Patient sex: M
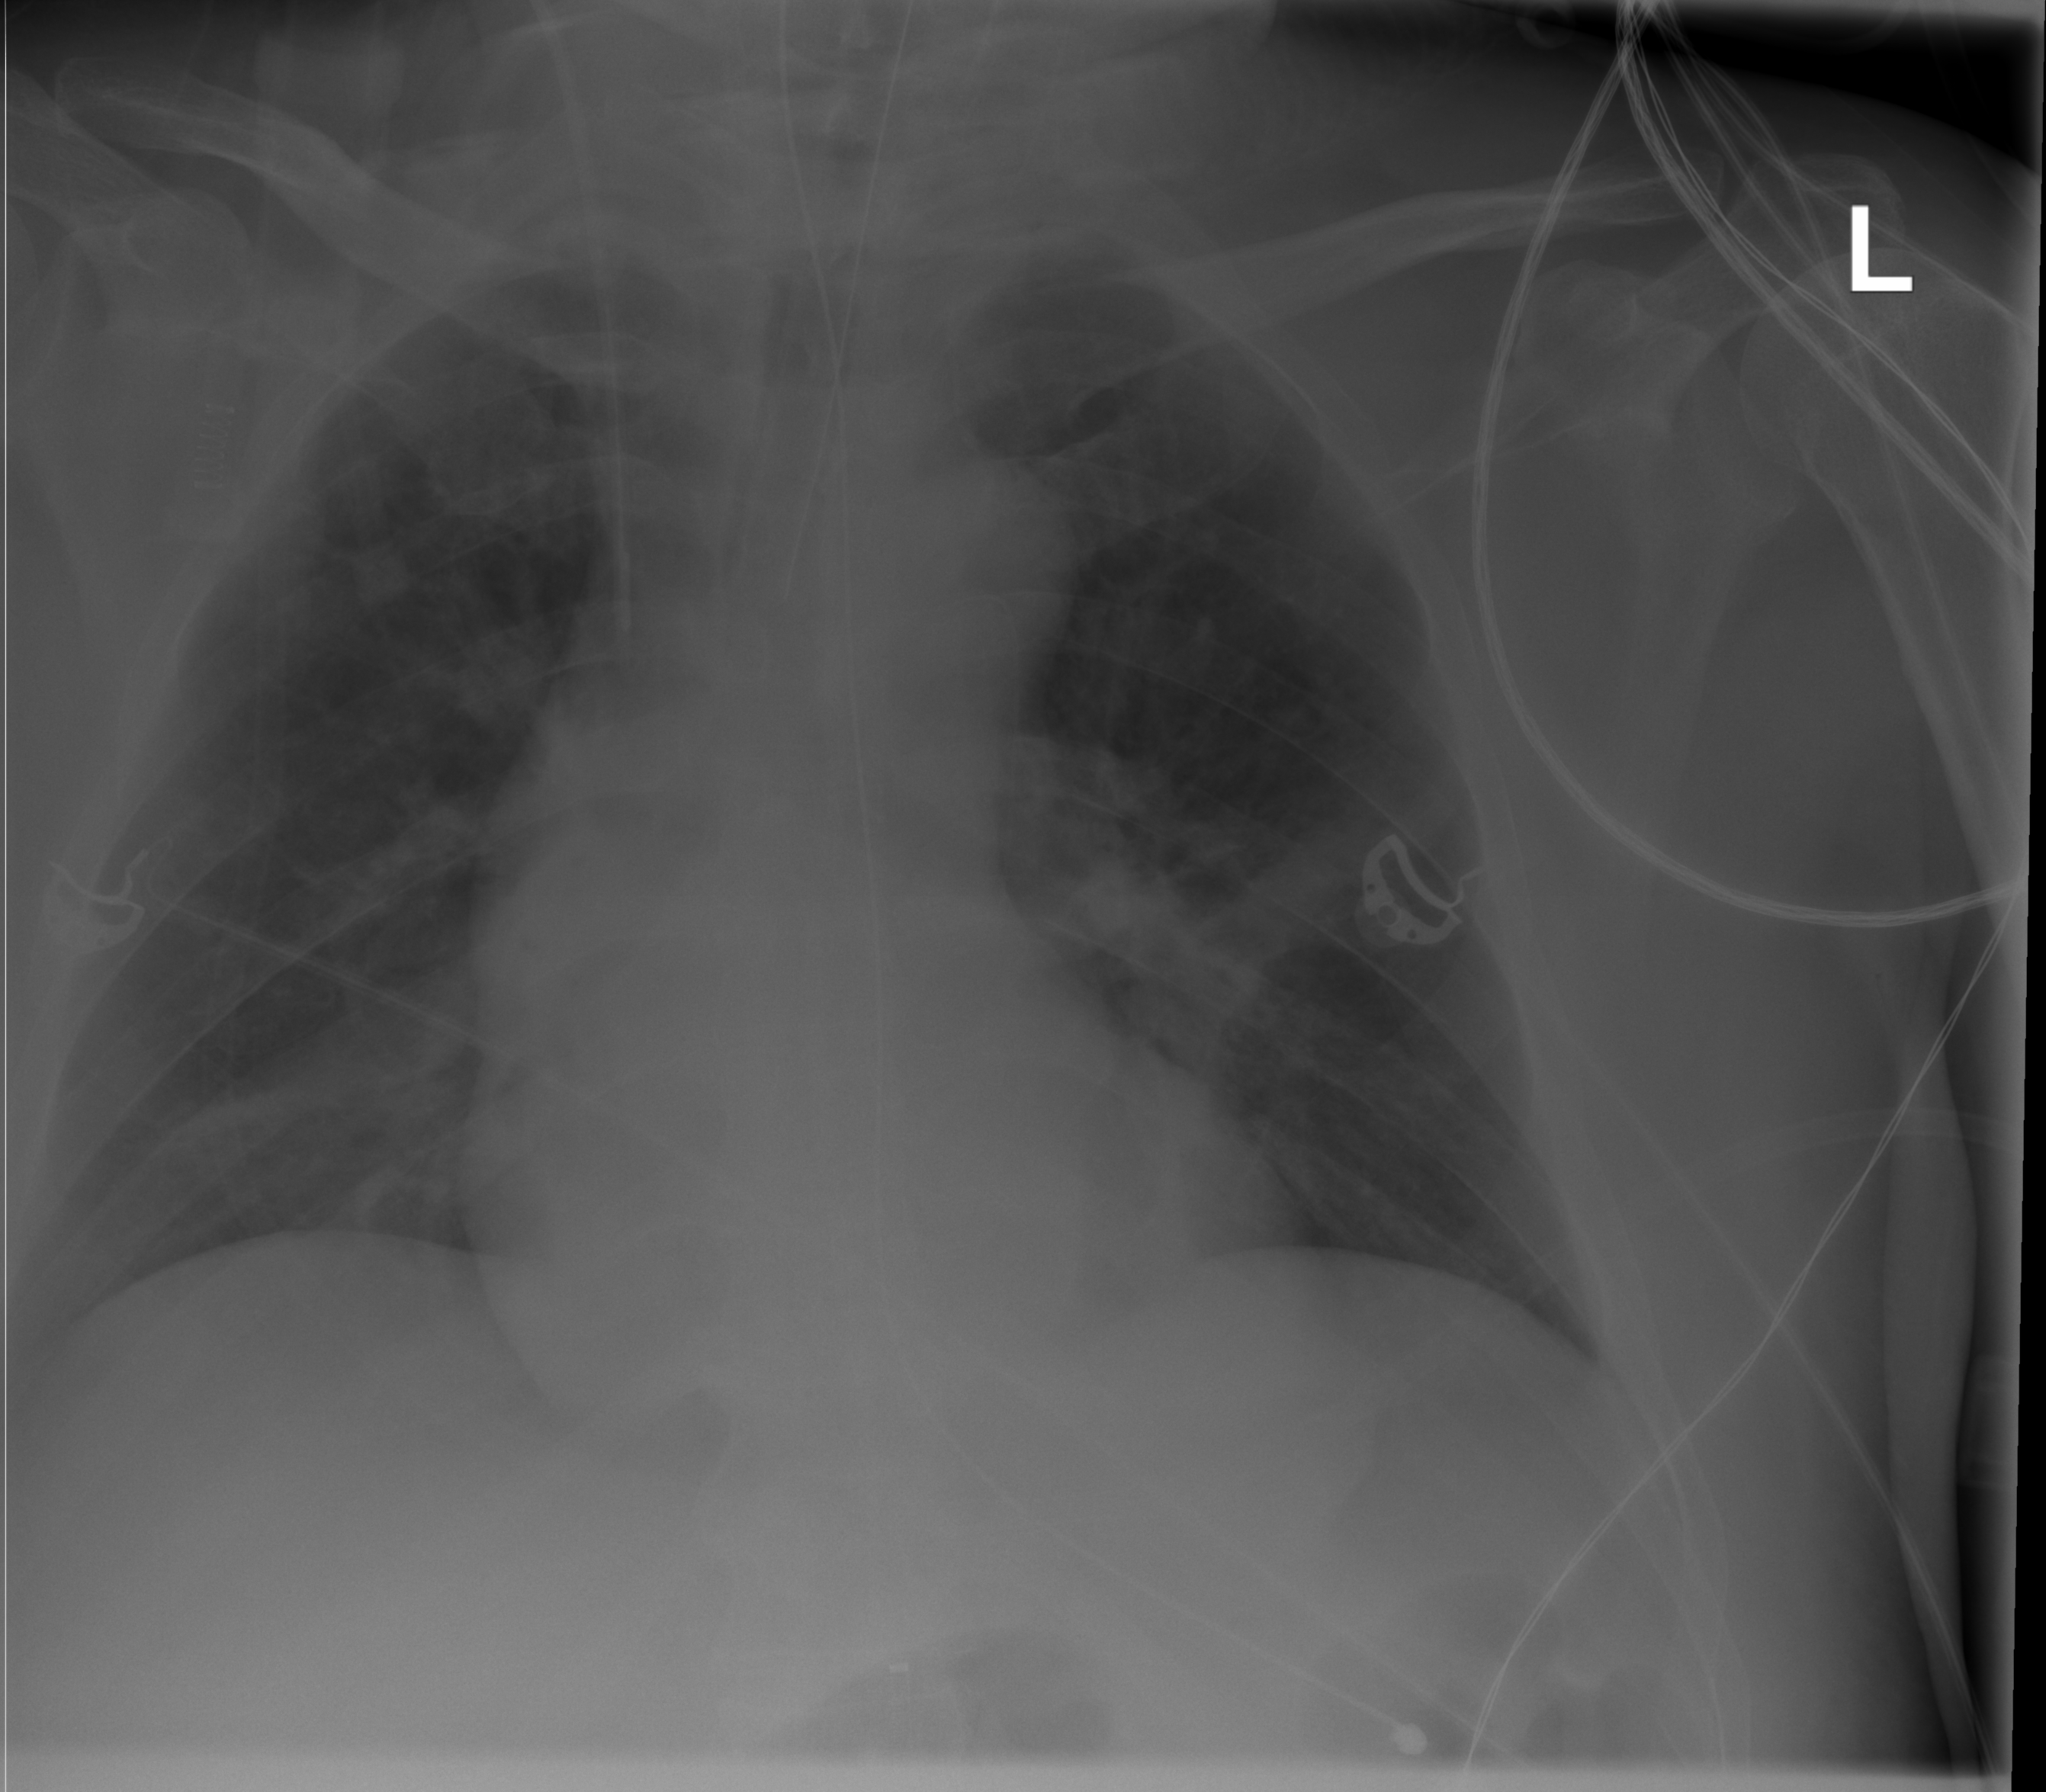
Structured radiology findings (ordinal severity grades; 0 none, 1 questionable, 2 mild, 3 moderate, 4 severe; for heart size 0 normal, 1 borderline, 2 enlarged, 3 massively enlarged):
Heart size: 0
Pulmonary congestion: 1
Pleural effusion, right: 0
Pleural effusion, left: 0
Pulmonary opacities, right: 0
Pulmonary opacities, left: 2
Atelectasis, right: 0
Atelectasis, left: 0